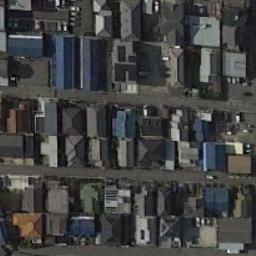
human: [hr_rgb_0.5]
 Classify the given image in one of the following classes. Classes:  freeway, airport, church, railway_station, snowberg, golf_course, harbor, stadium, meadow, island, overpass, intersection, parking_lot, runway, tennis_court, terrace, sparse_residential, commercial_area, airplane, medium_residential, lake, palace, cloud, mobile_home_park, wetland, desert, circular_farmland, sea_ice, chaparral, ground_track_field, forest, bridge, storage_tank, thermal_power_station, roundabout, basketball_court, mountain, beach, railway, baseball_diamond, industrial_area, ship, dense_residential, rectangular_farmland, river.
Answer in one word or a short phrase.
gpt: dense_residential